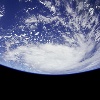
Label: cloud